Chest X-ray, AP view. Patient: 59 years old, sex F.
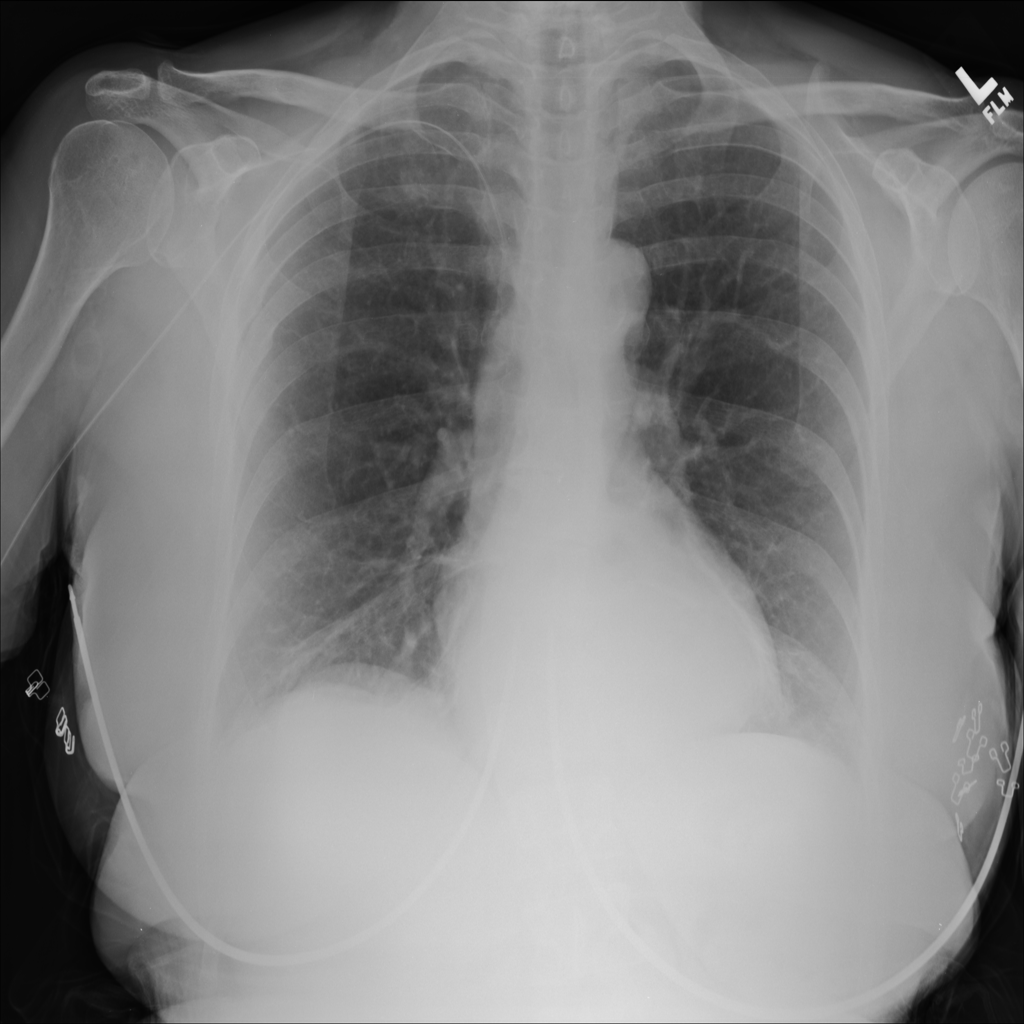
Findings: No Finding